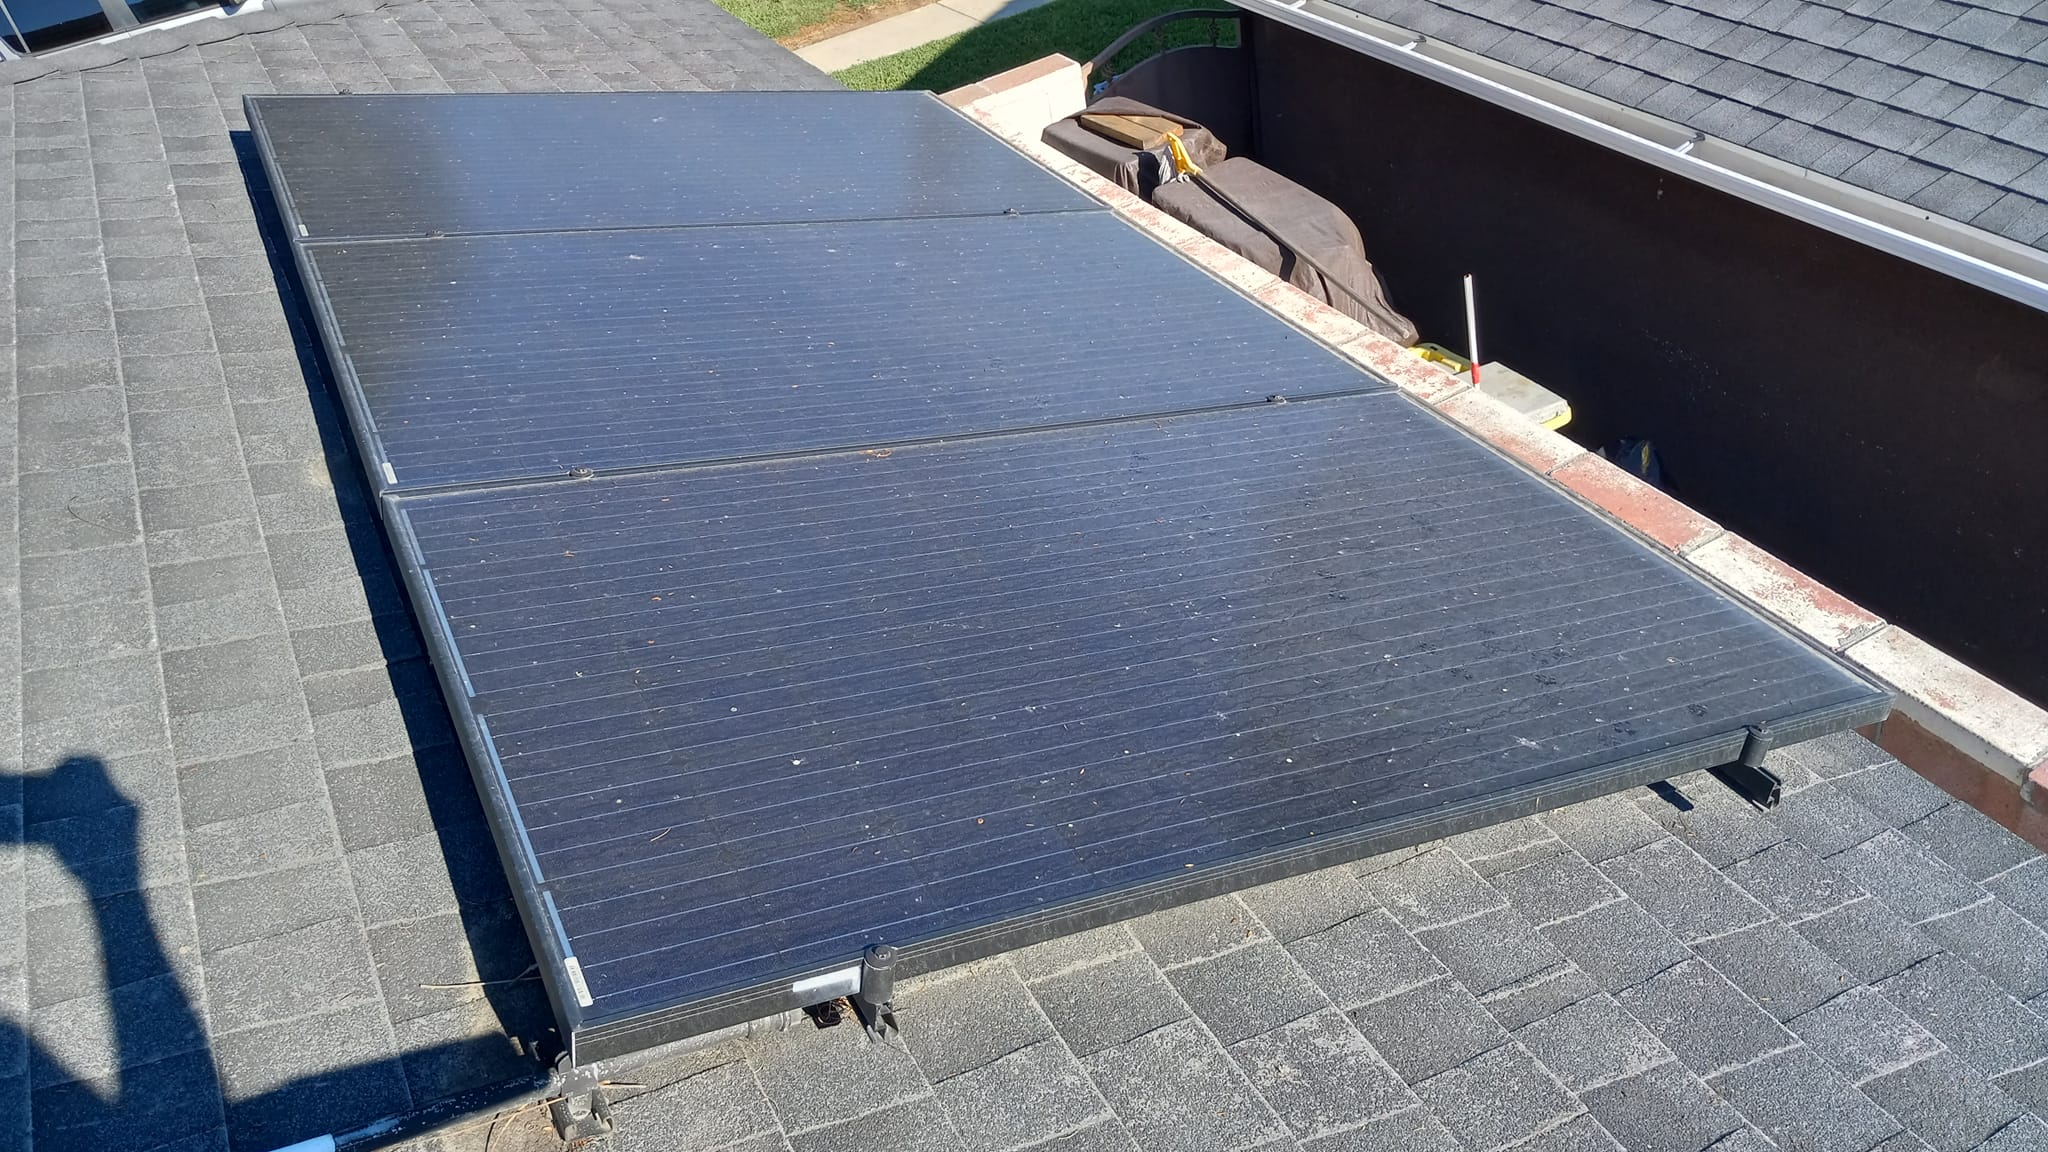
Label: Dusty